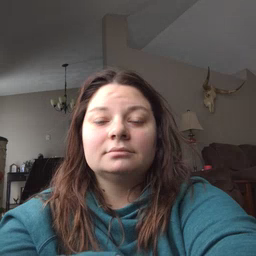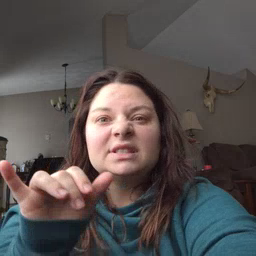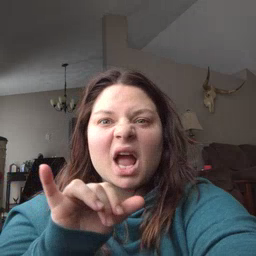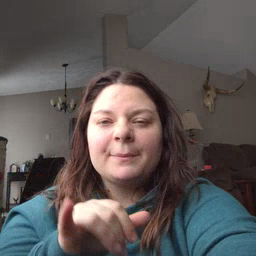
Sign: same